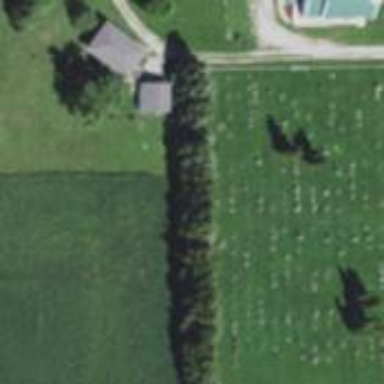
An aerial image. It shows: Cemetery.